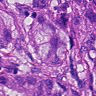
Metastatic tissue present: yes